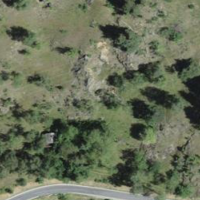
EUNIS habitat code: 23
Species observed at this site:
Centaurea scabiosa